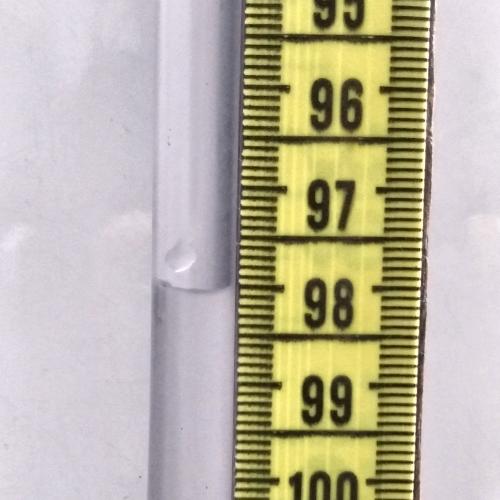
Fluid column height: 98.0 cm